Aerial crown-view tile of a tropical tree (Barro Colorado Island, Panama), acquired 20240918:
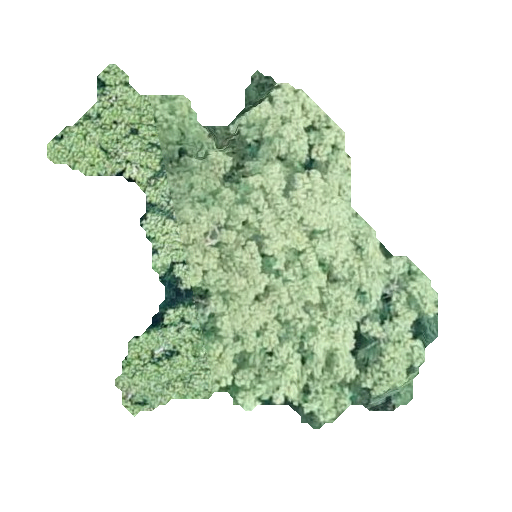
Species: Ceiba pentandra
GBIF accepted scientific name: Ceiba pentandra
Crown area: 127.434 m²